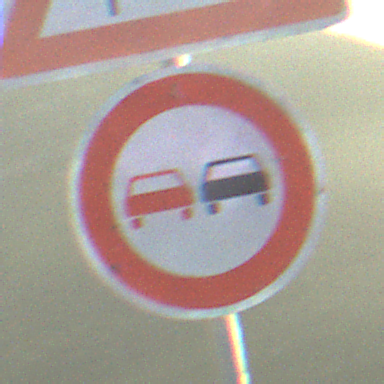
Verkehrszeichen: Ueberholverbot
Zusatzzeichen oben: SeitenwindVonLinks
Umgebung: Outdoor, Nature
Tageszeit: SunriseSunset
Wetter: PartlyCloudy
Licht: Natural
Jahreszeit: Summer
Kontrast: HighContrast